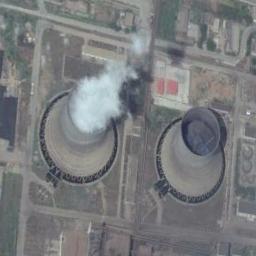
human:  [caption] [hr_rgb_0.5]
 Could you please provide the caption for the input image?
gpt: There are two cooling towers in the thermal power station, one is steaming and there is a large area of ​​land next to it .

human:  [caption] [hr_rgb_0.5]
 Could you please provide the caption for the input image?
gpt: Many buildings of different shapes and sizes are beside the thermal power station .

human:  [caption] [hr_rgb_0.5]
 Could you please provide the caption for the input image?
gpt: There are five thermal power stations in this industrial area .

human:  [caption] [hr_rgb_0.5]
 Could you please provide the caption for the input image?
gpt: The thermal power station is on the bare land with white mist above .

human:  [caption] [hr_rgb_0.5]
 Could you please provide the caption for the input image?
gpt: There are two chimneys on the thermal power station .